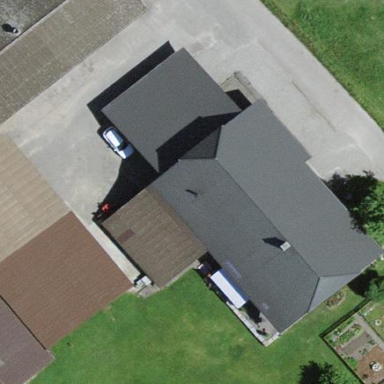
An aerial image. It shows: Farm building.